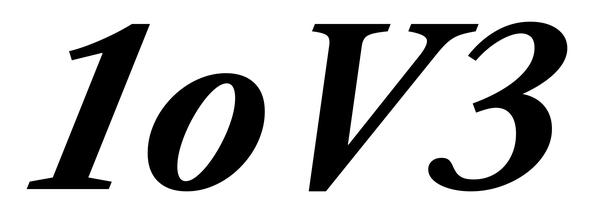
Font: LibreCaslonText-Italic_Bold_Italic